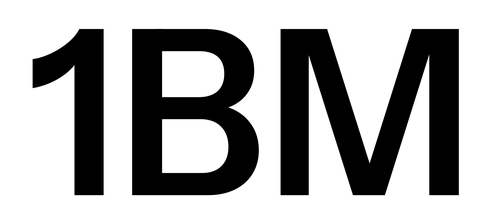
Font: InstrumentSans_SemiBold